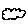
Label: cloud